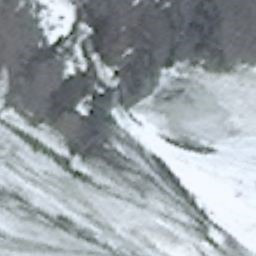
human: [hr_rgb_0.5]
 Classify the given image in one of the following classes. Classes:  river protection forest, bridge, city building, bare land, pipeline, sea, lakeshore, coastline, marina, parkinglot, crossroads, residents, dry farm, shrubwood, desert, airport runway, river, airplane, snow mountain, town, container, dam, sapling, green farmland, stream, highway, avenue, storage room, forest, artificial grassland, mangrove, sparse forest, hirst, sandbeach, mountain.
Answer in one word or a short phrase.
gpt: snow mountain